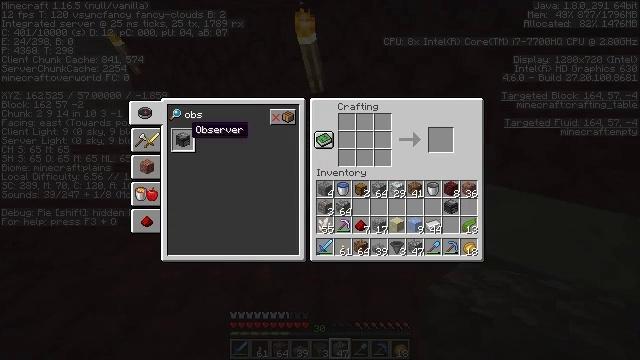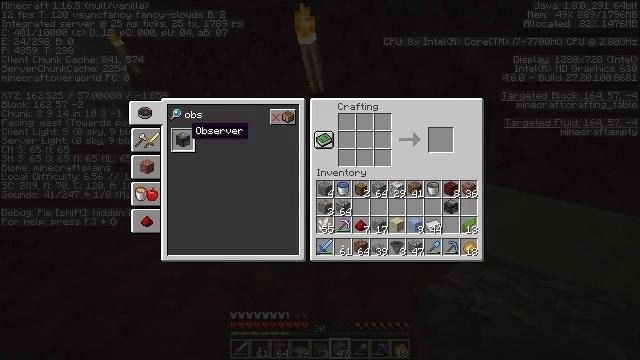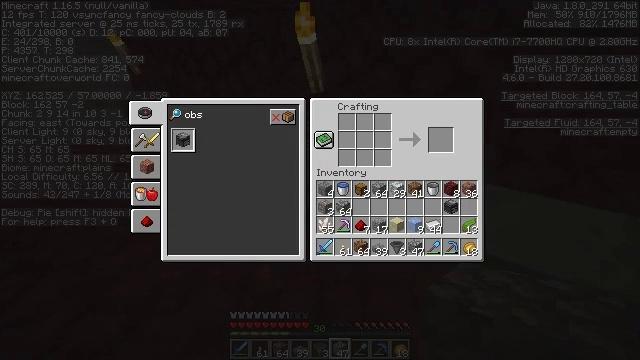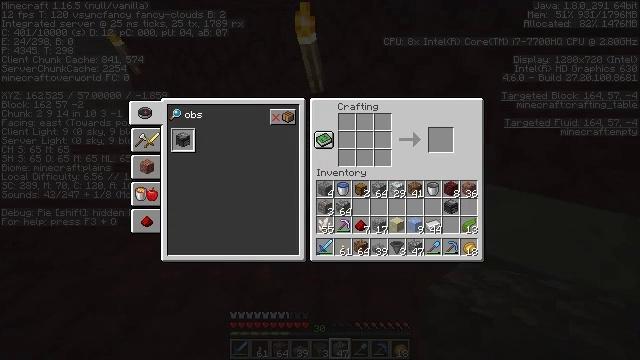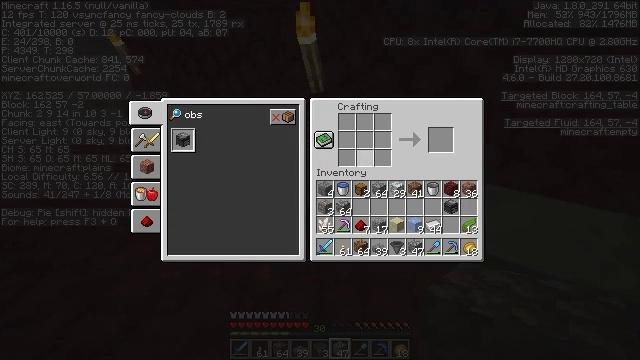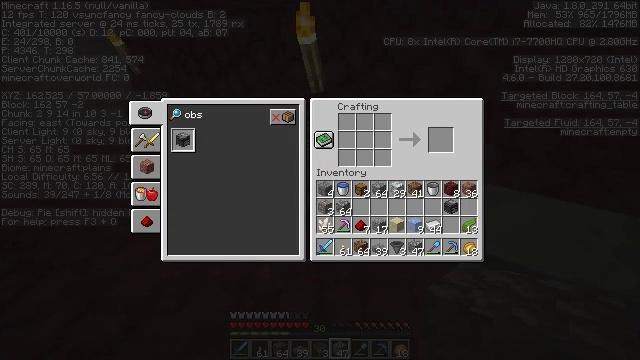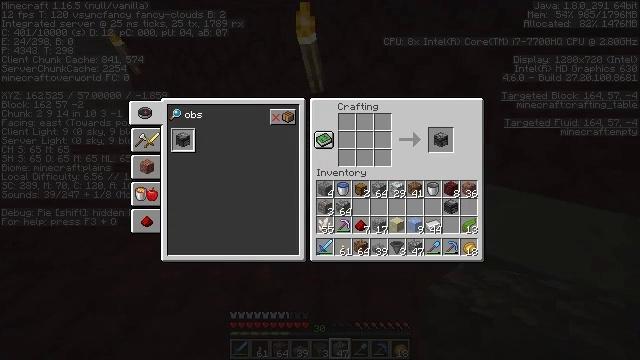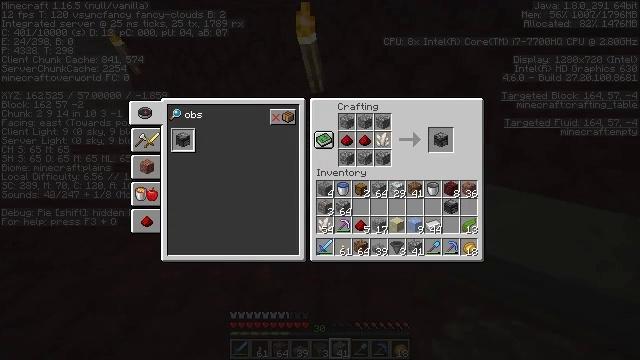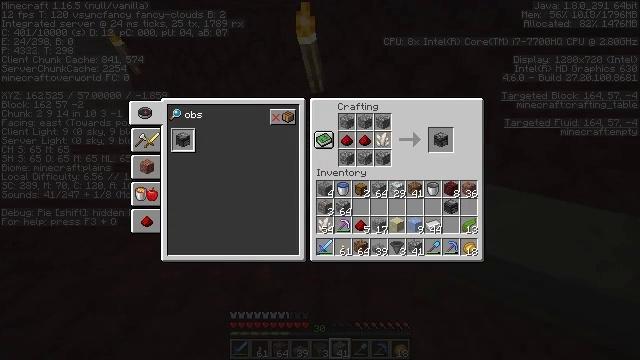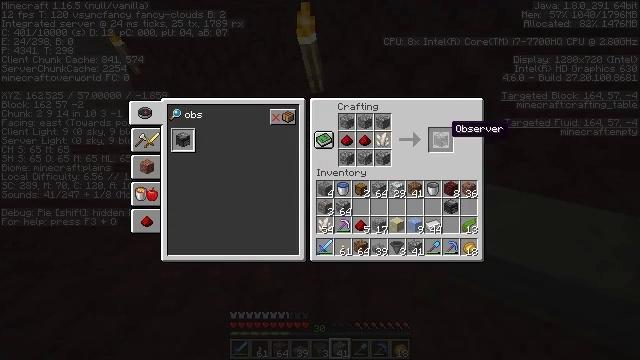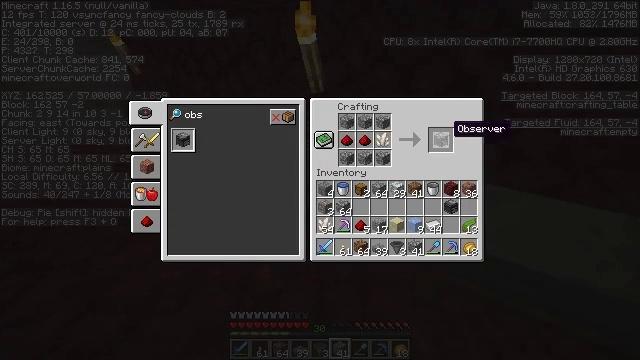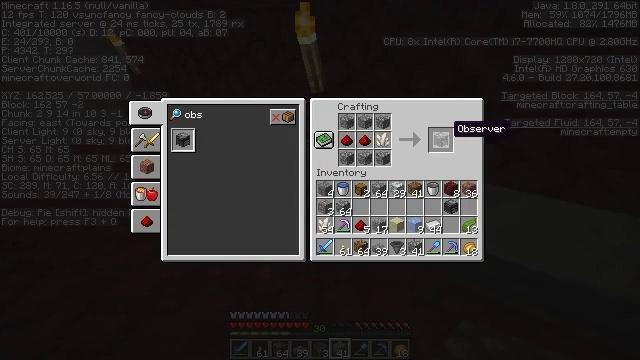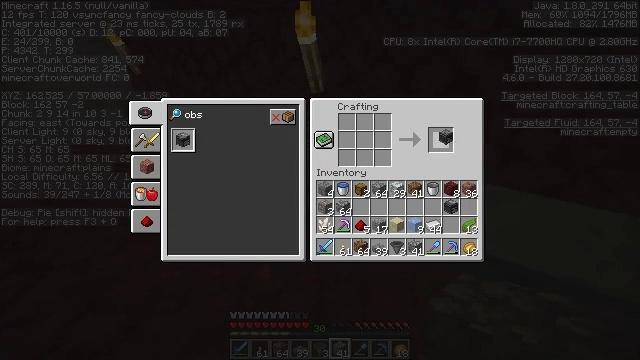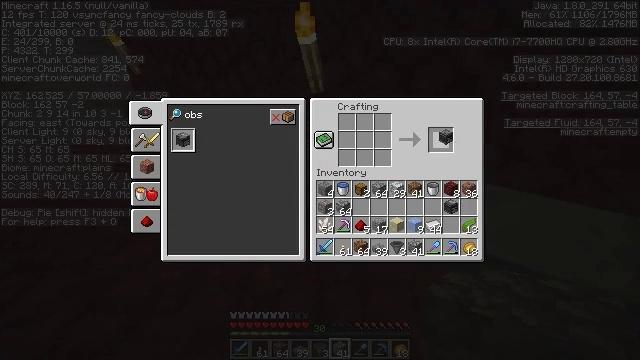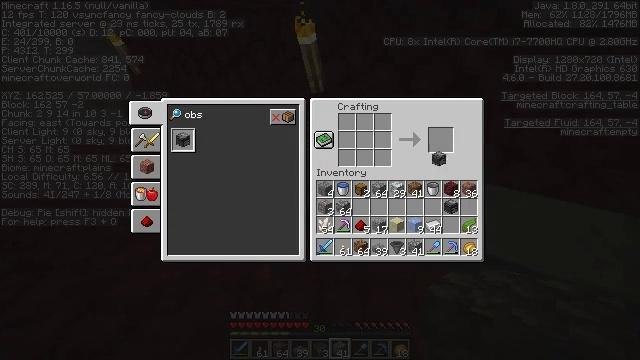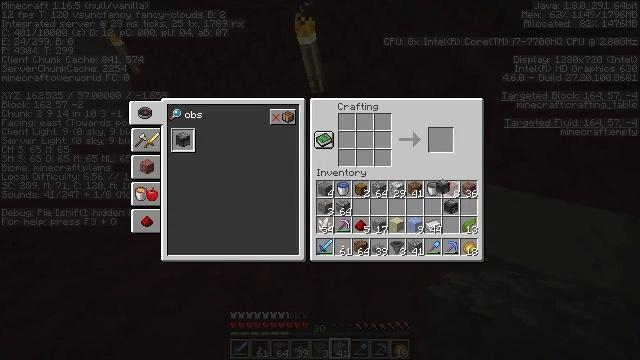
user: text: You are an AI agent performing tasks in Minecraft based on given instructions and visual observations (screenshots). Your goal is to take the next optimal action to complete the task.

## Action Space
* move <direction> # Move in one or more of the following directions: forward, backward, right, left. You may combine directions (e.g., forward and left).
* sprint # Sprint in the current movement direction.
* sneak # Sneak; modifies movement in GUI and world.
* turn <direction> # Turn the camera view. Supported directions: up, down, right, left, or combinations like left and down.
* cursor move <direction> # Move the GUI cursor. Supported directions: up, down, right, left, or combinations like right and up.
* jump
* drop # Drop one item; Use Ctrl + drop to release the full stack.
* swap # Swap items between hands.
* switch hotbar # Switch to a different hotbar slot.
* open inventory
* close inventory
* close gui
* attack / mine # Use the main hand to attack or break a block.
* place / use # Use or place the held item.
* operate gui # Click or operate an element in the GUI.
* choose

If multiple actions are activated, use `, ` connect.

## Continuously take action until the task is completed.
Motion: motion action
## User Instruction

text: Combine materials at the crafting table to get an observer.
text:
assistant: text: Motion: operate gui
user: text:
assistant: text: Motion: cursor move right and down
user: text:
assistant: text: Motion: cursor move right
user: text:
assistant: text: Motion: cursor move right
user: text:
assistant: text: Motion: cursor move right
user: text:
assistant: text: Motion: cursor move right
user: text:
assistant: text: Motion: no_op
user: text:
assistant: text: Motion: no_op
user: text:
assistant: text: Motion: cursor move right
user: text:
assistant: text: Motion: no_op
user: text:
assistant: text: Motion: no_op
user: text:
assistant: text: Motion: operate gui
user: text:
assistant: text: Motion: operate gui
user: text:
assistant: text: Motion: cursor move left and down
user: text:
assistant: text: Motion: cursor move down
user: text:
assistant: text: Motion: cursor move down
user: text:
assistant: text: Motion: no_op